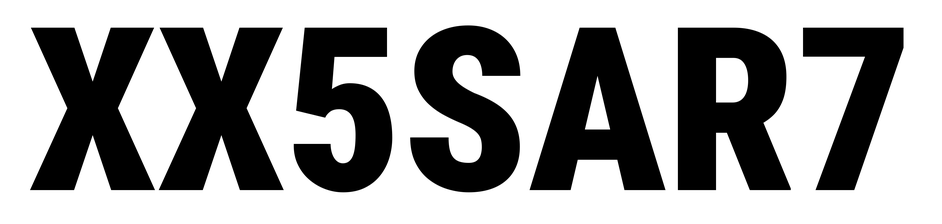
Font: Roboto_Condensed_Black